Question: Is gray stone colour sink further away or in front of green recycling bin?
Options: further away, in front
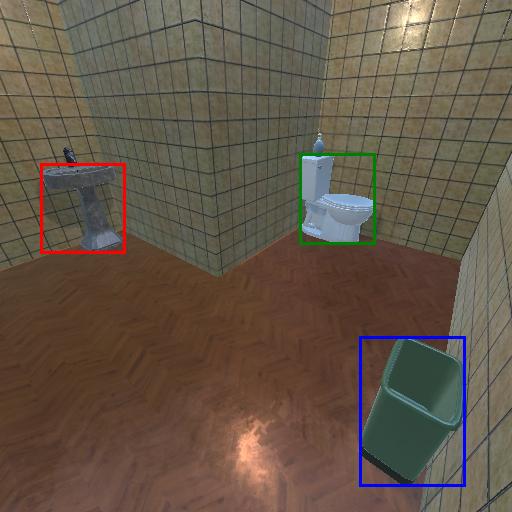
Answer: further away